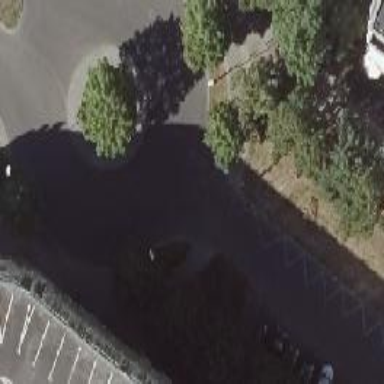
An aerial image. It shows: Residential road with asphalt surface leading to roundabout.